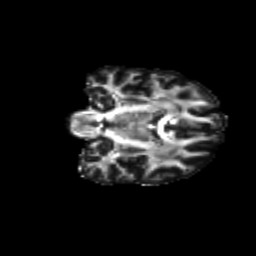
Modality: FA
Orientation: coronal
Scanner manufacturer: siemens
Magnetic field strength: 3 T
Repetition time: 9.2 s
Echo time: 0.084 s